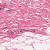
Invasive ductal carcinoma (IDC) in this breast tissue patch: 0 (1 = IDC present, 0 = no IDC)